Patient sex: F
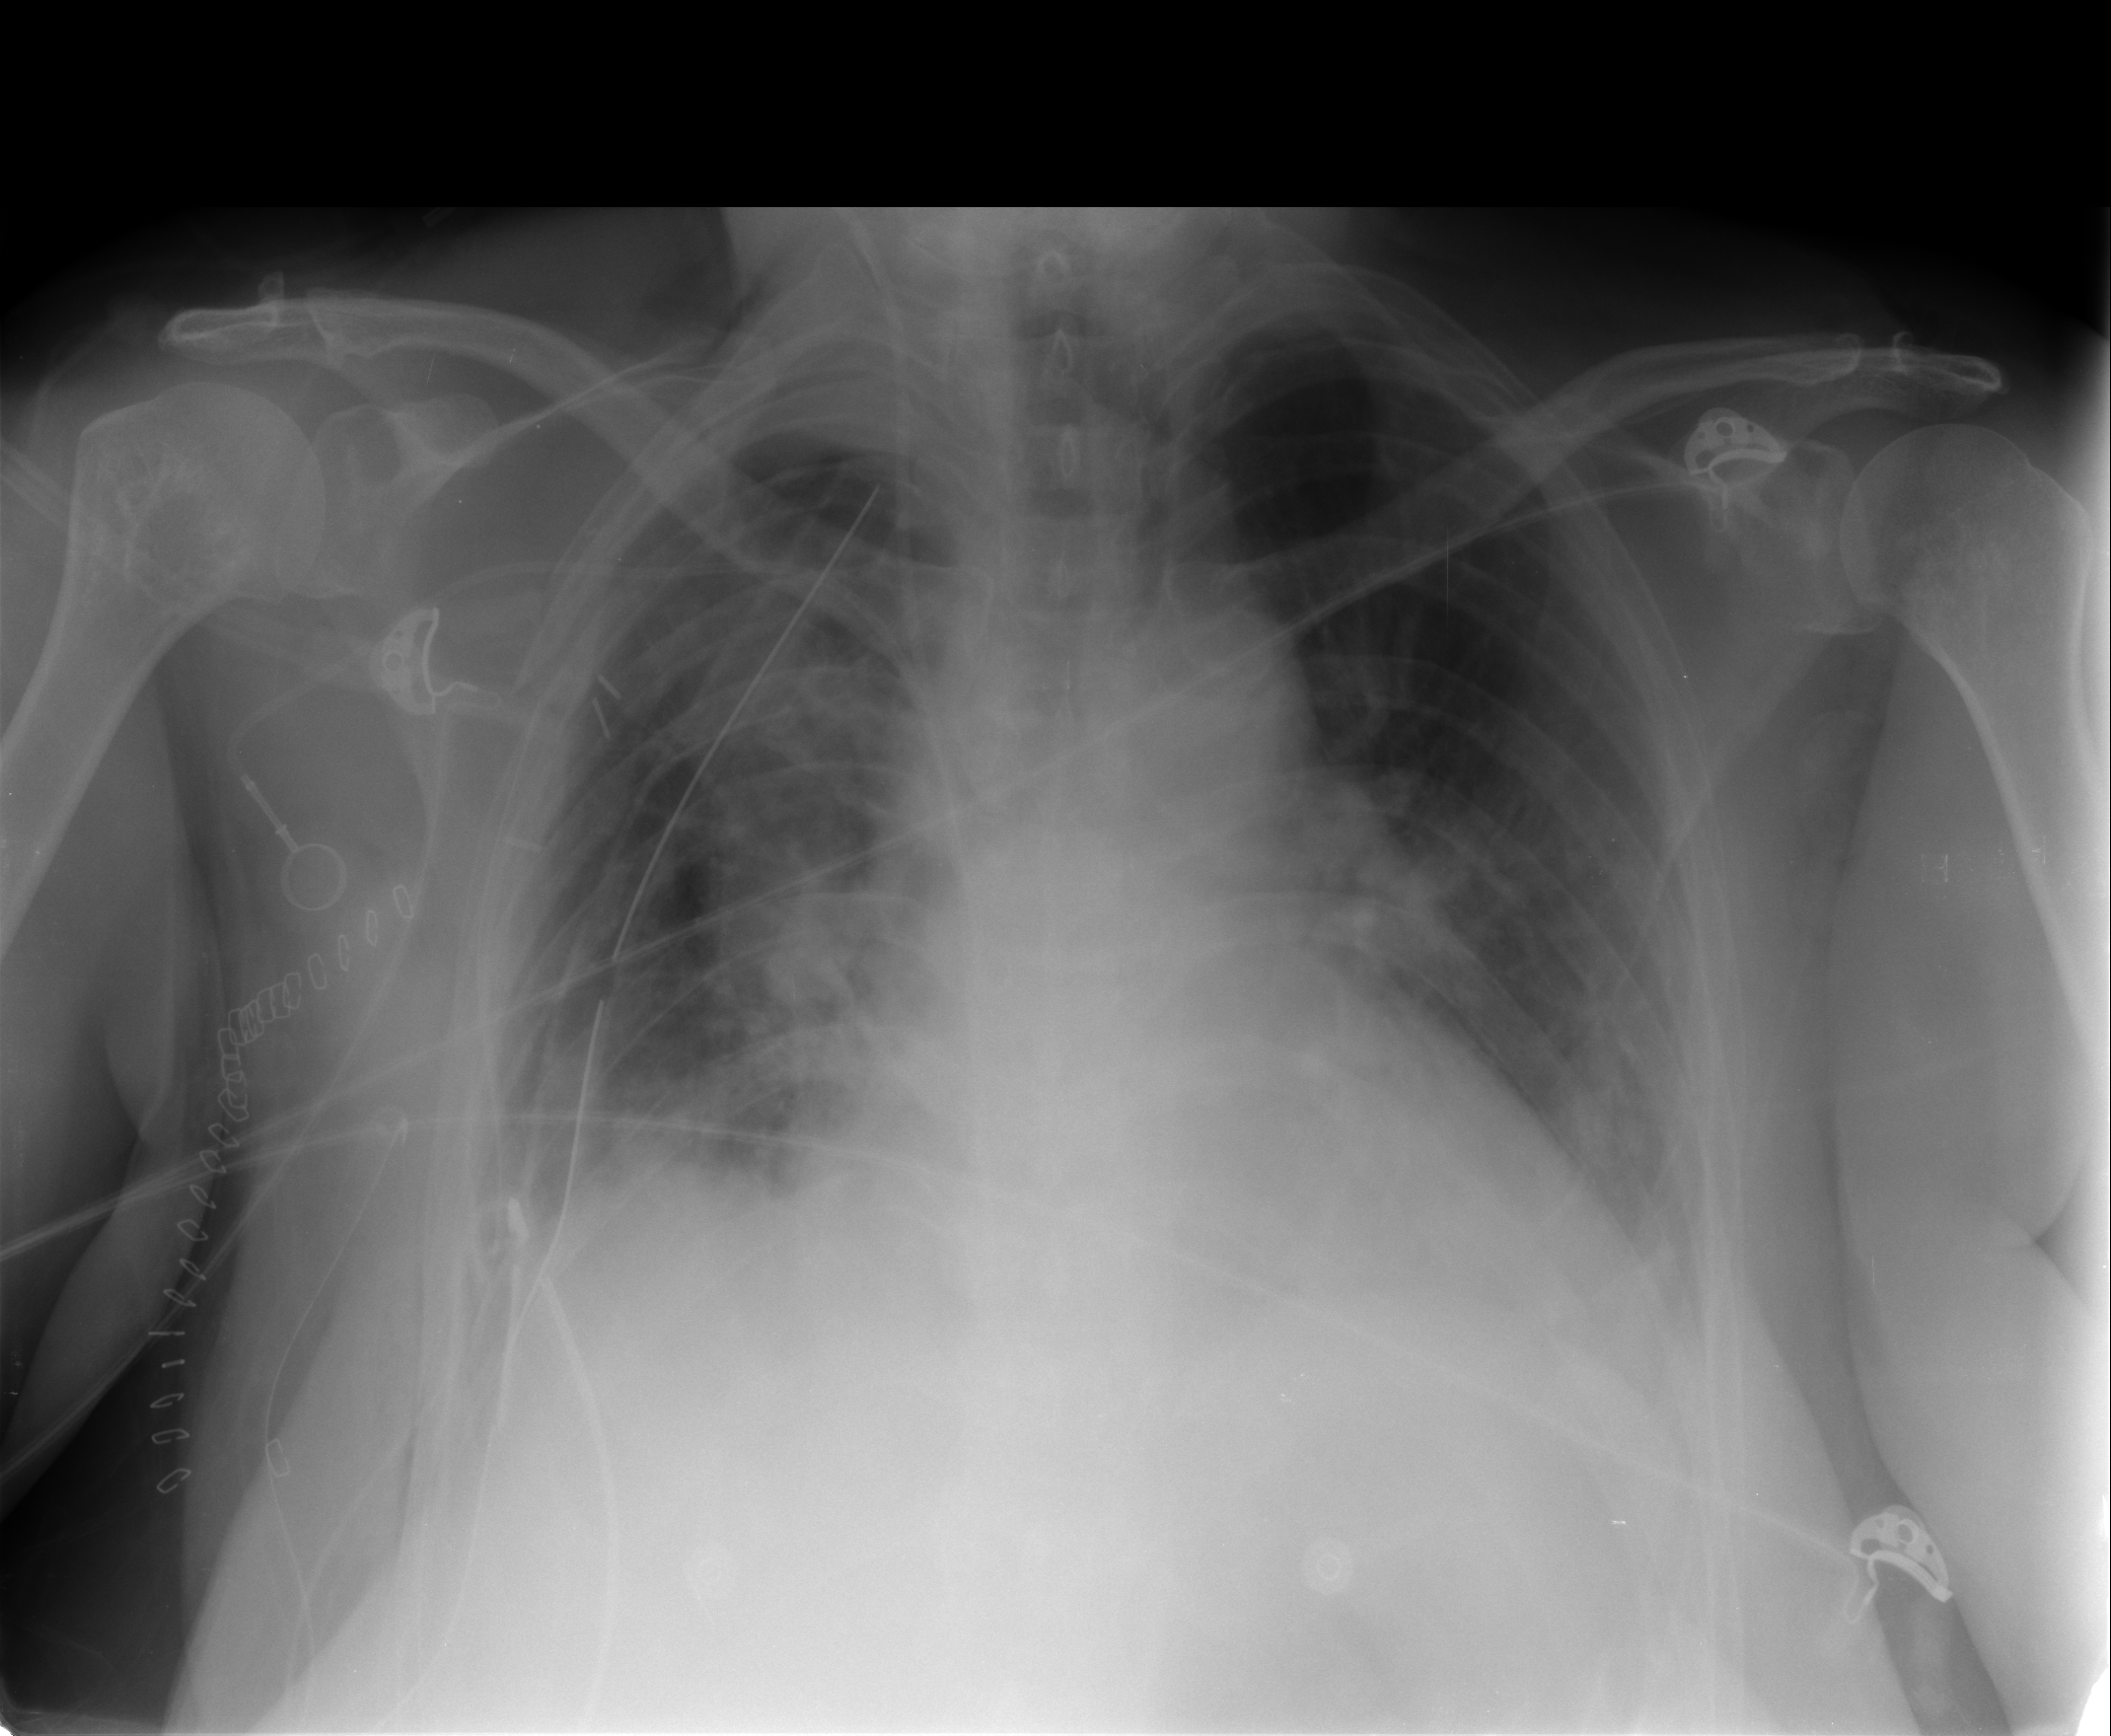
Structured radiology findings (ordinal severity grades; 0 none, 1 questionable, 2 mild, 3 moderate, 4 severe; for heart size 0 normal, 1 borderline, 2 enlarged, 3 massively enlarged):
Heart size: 2
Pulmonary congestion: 2
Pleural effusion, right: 2
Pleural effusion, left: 1
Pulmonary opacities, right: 2
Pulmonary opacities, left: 0
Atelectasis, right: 2
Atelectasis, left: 2